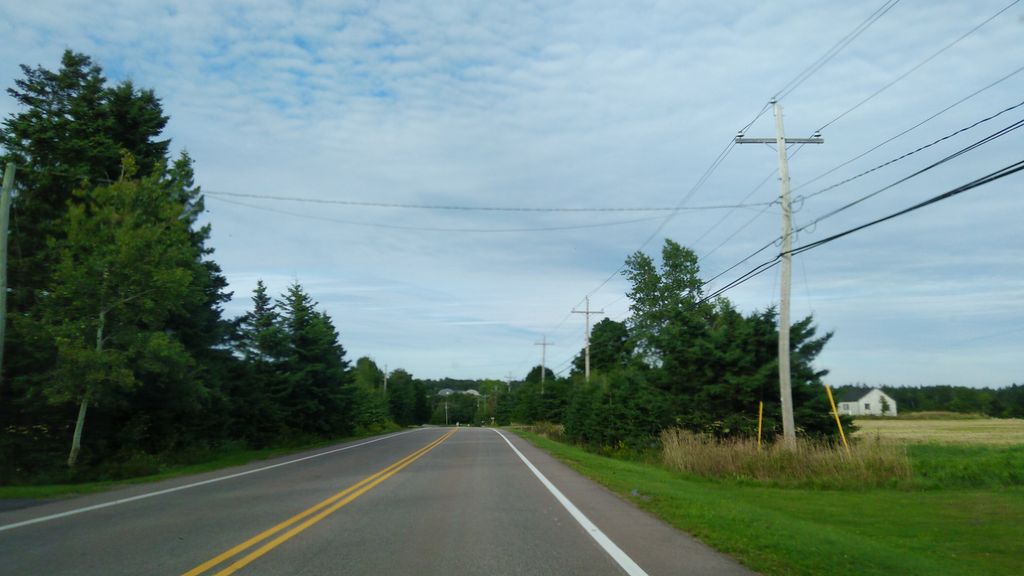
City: charlottetown